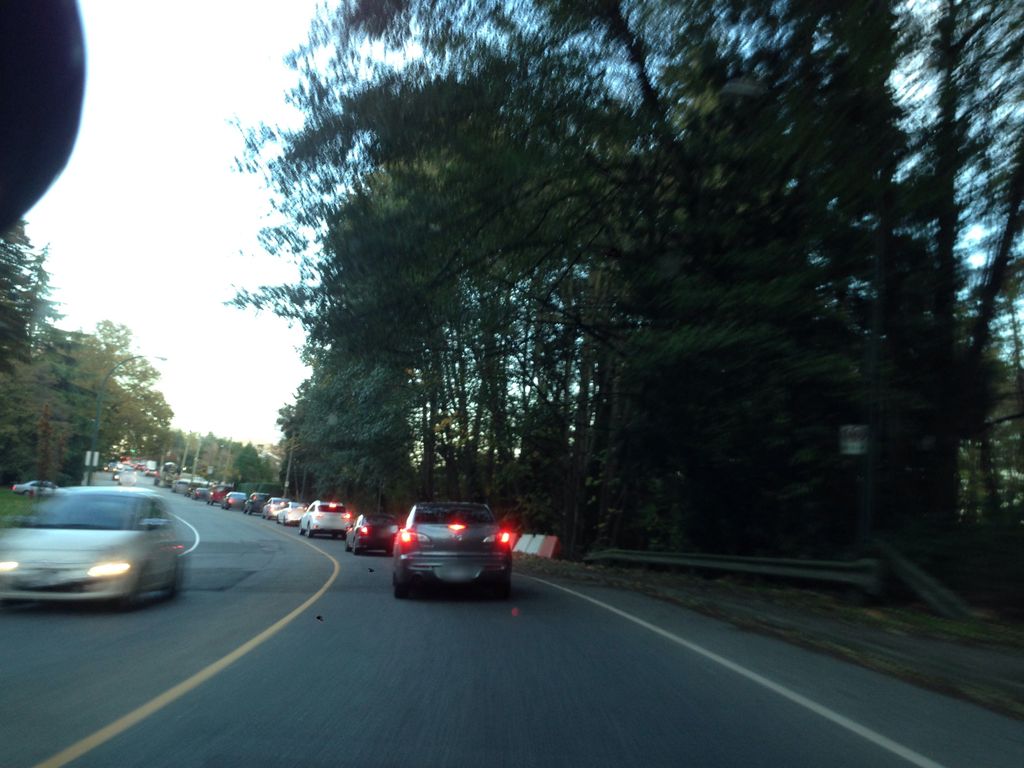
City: vancouver